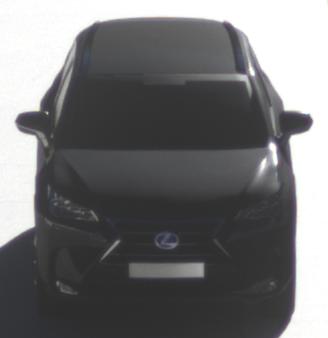
Make: Lexus
Model: NX 300h
Detailed model: NX (AZ1)
Model produced from: 2017/11
Model produced until: 2018/08
Doors: 5
Color: black
Road condition: dry road
Daytime: morning or afternoon
Contrast: high contrast